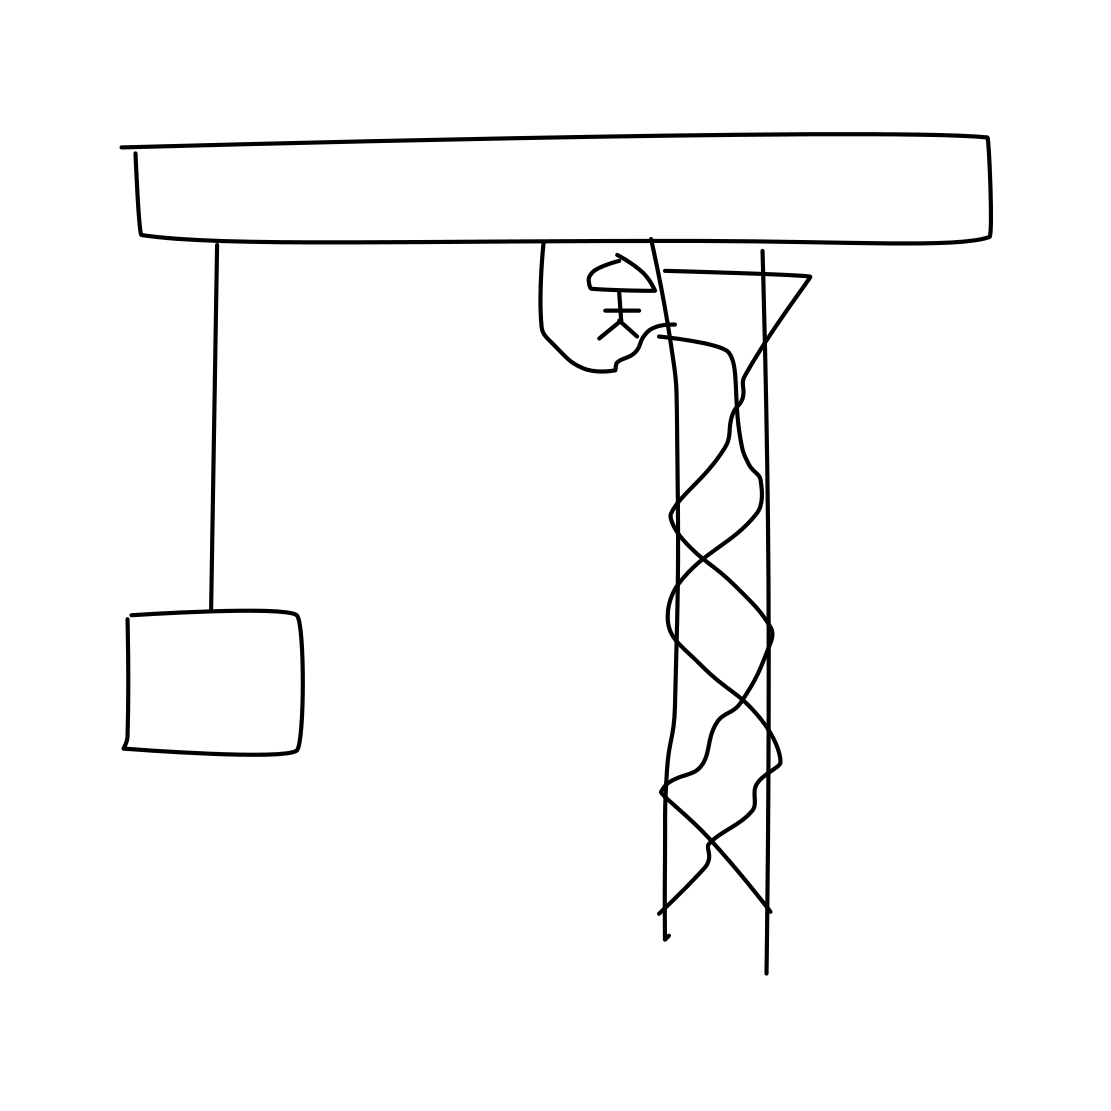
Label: crane (machine)